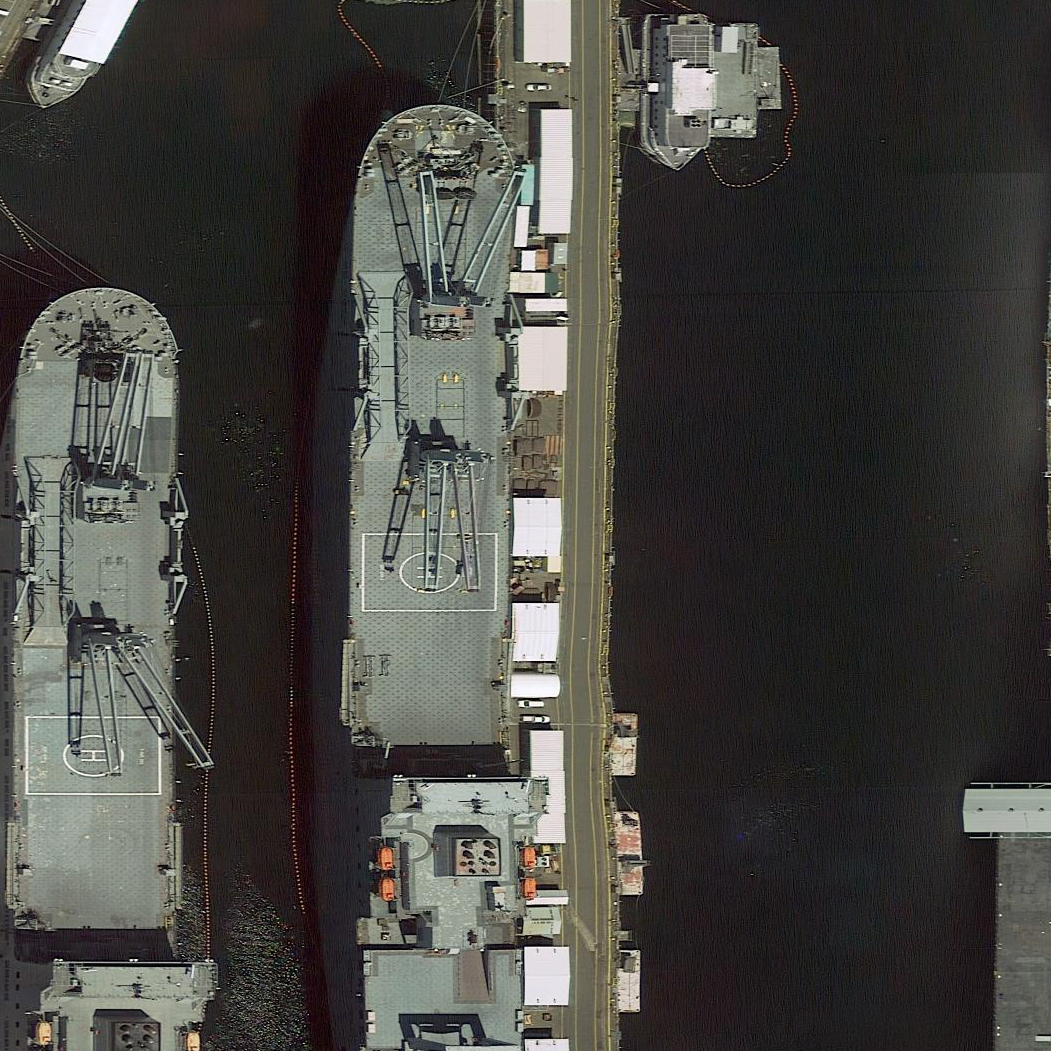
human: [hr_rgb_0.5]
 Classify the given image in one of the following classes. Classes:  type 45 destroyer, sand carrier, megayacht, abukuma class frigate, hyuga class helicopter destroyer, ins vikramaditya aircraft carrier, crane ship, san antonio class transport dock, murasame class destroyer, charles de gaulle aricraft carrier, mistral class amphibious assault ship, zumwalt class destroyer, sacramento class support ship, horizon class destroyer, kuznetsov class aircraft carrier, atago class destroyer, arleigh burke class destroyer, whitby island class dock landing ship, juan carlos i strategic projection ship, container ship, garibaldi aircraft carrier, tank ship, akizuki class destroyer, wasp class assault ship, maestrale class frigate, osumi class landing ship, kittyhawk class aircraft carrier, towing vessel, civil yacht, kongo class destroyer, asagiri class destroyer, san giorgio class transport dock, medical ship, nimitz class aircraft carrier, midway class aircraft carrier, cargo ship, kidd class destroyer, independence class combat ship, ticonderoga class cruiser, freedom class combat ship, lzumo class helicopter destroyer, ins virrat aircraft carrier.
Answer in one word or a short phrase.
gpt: Crane ship